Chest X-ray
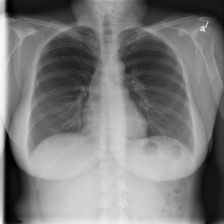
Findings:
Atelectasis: negative
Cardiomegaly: negative
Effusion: negative
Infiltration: negative
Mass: negative
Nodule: negative
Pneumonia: negative
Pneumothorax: negative
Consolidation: negative
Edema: negative
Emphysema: negative
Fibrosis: negative
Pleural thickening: negative
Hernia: negative